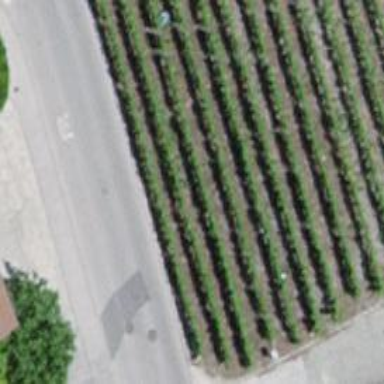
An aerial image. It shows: Vineyard growing grapes.